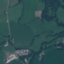
Label: Pasture